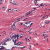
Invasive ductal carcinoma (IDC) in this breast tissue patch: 0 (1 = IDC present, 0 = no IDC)